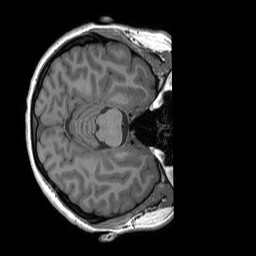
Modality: T1w
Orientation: axial
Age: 24
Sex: female
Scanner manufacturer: siemens
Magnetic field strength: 3 T
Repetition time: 1.9 s
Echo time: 0.00252 s